Field crop: tomato
Growth stage: 1
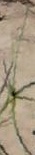
Species: cyperus